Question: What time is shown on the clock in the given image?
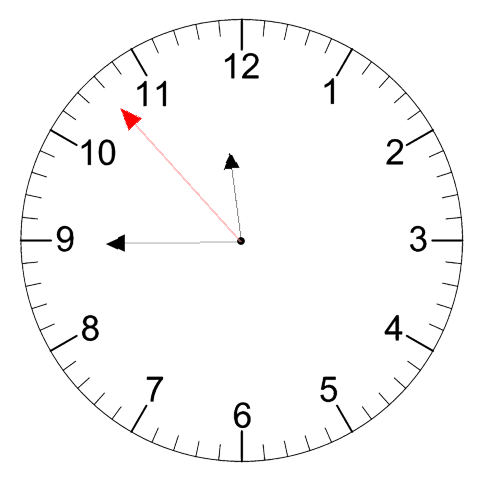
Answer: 11:44:53